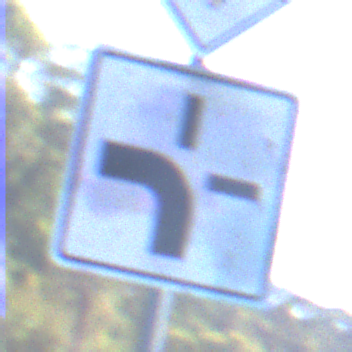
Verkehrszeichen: VerlaufVorfahrtsstrasse1
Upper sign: Vorfahrtsstrasse
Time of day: MorningAfternoon
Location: Outdoor (Nature)
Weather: Clear
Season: NotSpecified
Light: Natural